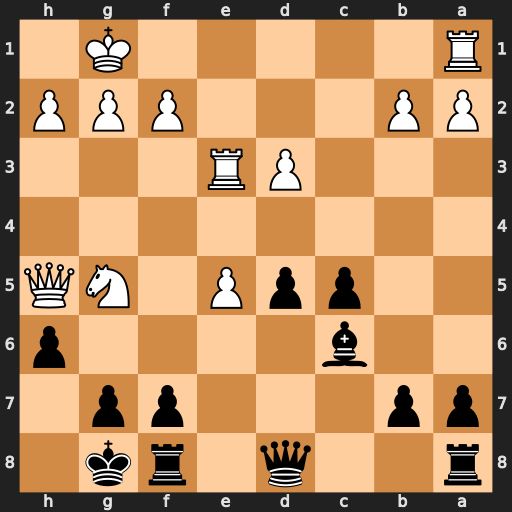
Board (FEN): r2q1rk1/pp3pp1/2b4p/2ppP1NQ/8/3PR3/PP3PPP/R5K1
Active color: b
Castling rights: -
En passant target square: -
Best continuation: Qxg5 Qxg5 hxg5